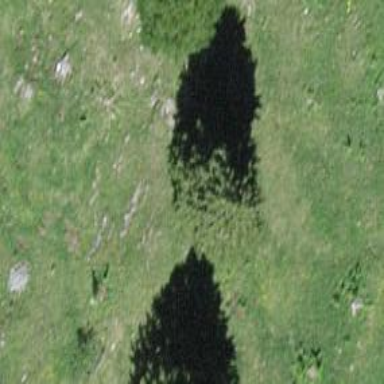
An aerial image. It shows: Needle-leaved tree in natural setting.